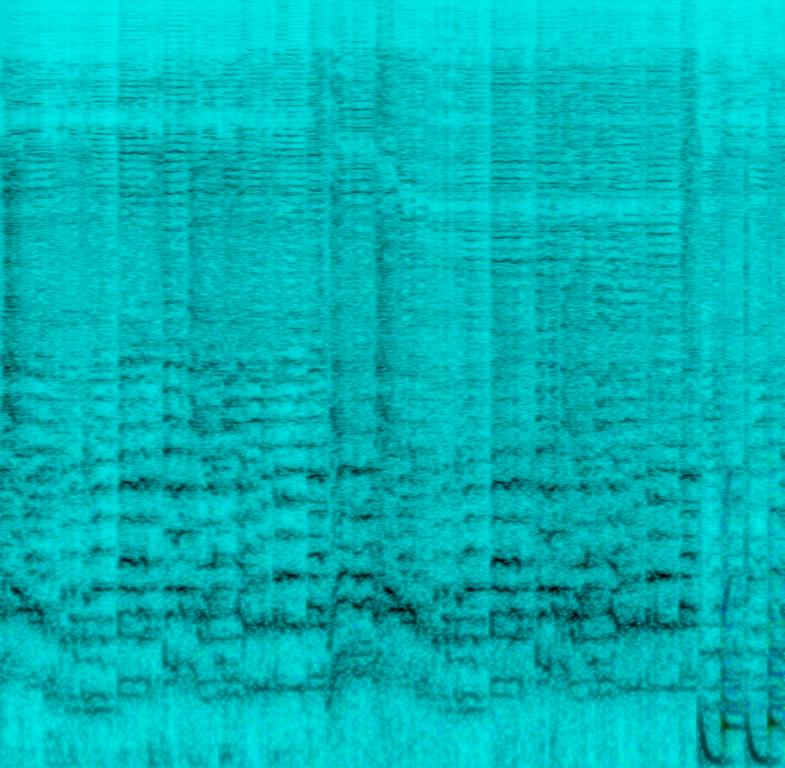
This is a techno remix of a polka music piece. There is a female vocalist singing and yodeling. Once the remix kicks in, the male vocal sample can be heard singing a bass line. There is a loud electronic drum beat for the rhythmic background. The vocals have a slight sidechain effect on kick drum hits. The atmosphere is playful. The piece is in low resolution. This piece can be used in the background of funny social media content.